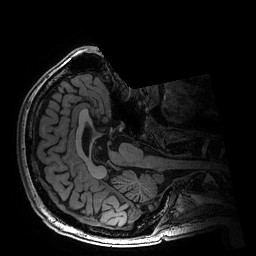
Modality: T1w
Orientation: axial
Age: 66
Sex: male
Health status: healthy
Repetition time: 2.53 s
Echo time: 0.0034 s